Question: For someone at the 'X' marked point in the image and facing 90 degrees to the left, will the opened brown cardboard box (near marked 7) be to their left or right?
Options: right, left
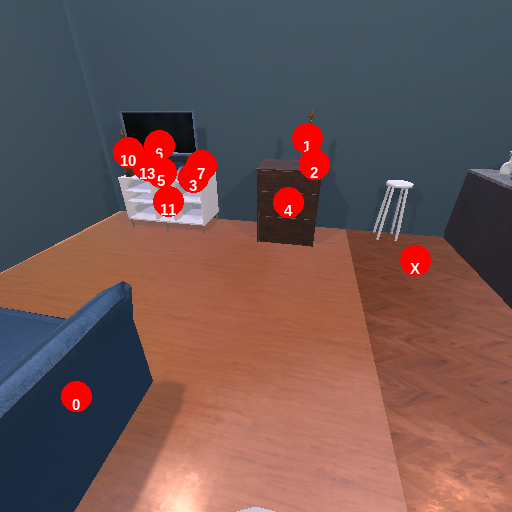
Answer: right